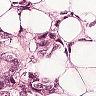
Metastatic tissue present: yes